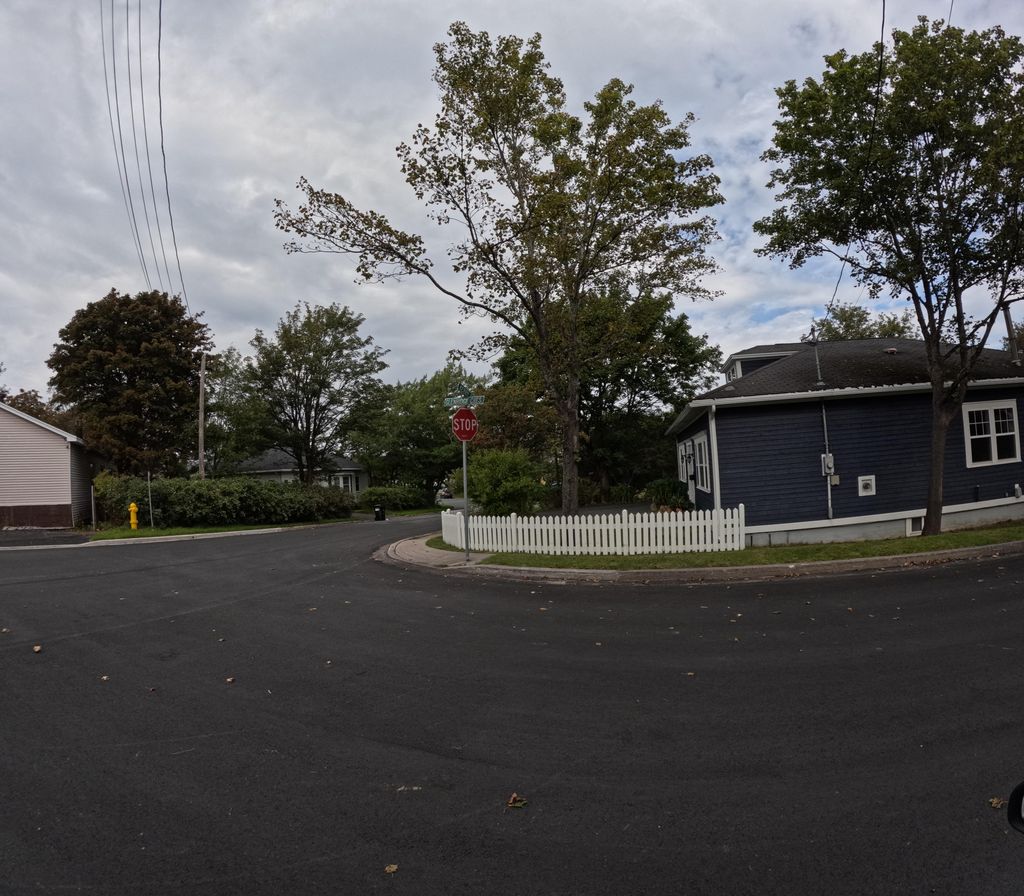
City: st_johns